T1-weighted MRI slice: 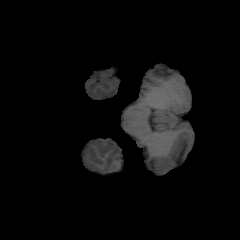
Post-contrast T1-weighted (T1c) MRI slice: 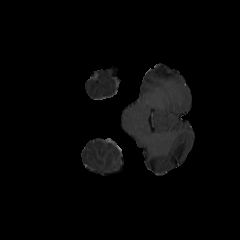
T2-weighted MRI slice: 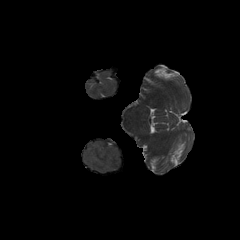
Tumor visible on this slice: no